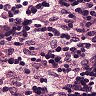
Metastatic tissue present: no